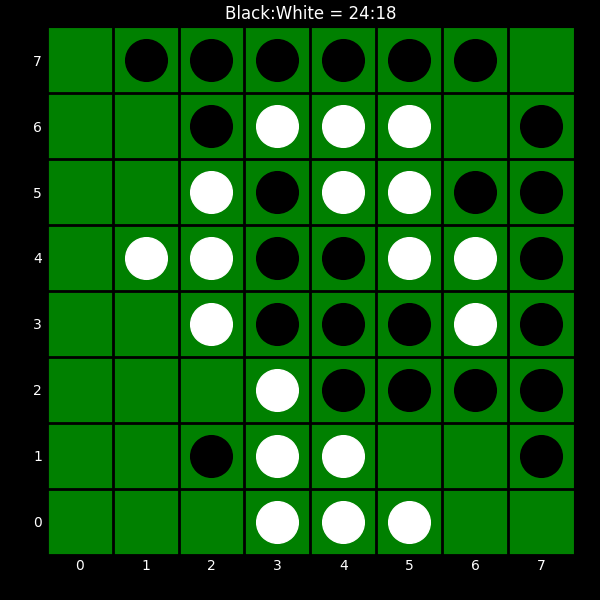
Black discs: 24
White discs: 18